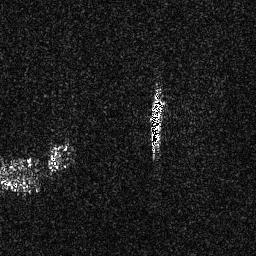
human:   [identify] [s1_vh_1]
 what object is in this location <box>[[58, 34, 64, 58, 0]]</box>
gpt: <ref>1 medium ship at the center</ref>